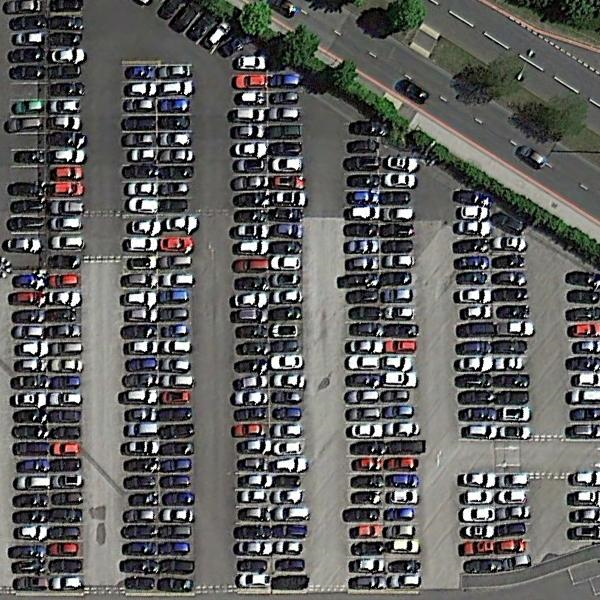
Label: Parking